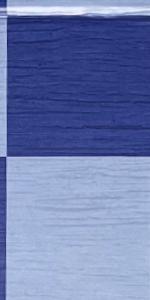
Label: Empty